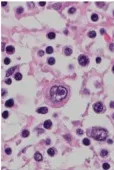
(G, H) Histological findings of hematoxylin-eosin staining in the abdominal periaortic lymph node. Enlarged atypical cells proliferated, and Hodgkin and Reed-Sternberg cells were observed.
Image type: pathology (h&e)